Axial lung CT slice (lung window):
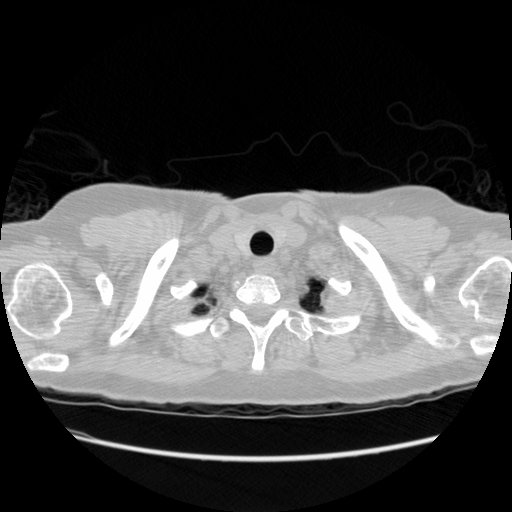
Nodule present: no